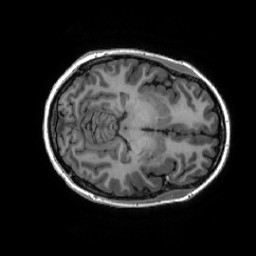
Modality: T1w
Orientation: axial
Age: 23
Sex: female
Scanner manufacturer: ge
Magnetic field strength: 3 T
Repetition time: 0.007348 s
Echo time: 0.003036 s